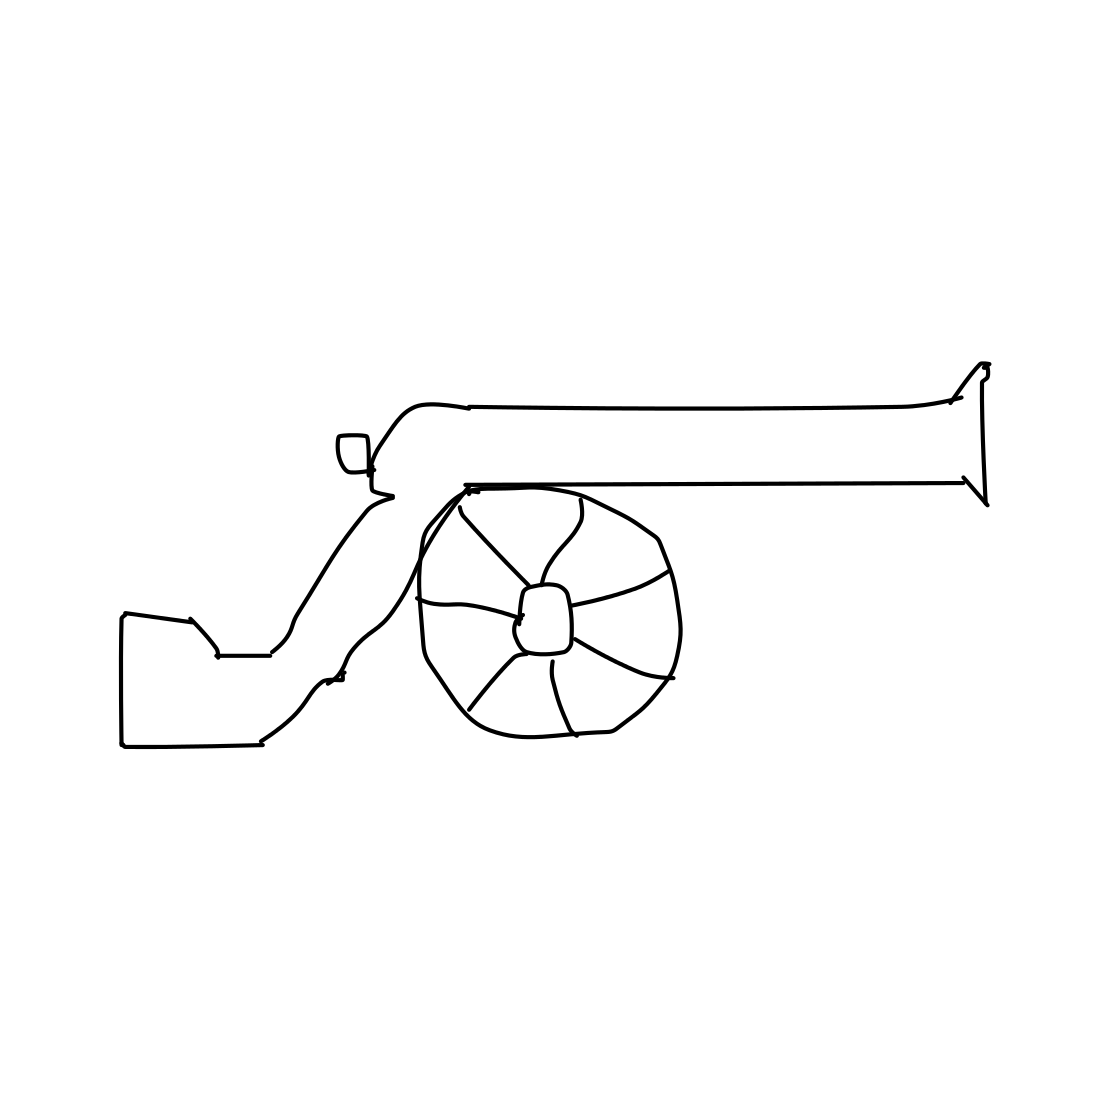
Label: cannon